Interaction volume radius: 10 \u00c5
Interaction volume height: 10 \u00c5
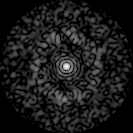
Disorder parameter: 0.7748